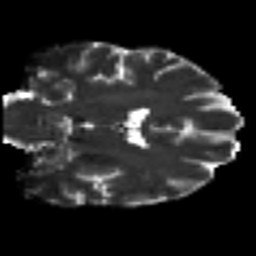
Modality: T2w
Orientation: coronal
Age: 46
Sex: female
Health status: healthy
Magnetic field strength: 3 T
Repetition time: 8.4 s
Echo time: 0.0926 s